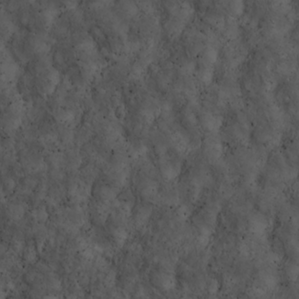
Label: non_frost